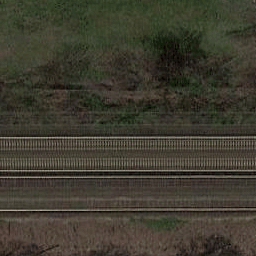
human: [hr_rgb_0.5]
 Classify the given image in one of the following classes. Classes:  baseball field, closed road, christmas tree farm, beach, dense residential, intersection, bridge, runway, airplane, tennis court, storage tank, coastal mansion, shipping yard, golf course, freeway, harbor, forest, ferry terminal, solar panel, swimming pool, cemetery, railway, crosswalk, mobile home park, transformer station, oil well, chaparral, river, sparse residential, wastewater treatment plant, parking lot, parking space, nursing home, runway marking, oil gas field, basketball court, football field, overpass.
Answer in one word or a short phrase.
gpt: railway